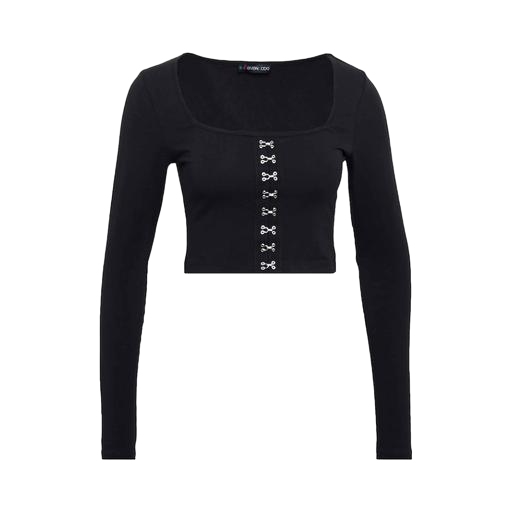
black long-sleeve crop top, black long sleeved crop top, black cropped lace-up top, white background